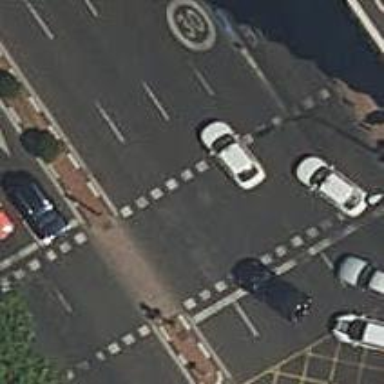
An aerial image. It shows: Crossing with traffic signals.